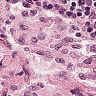
Metastatic tissue present: no